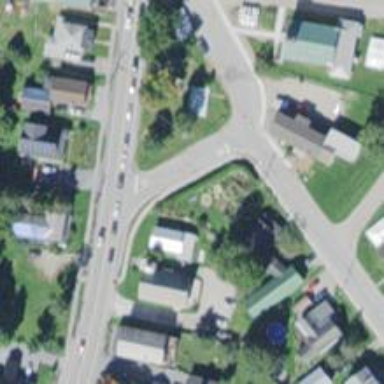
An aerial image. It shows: Stop road.